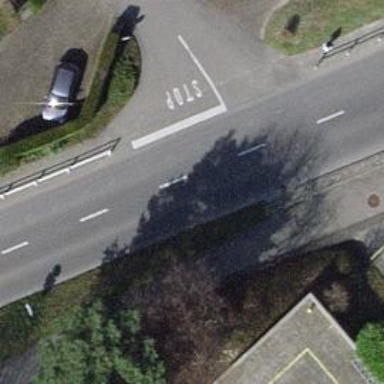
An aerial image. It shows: Tertiary road with asphalt surface. There is separate sidewalk along the road.